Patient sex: M
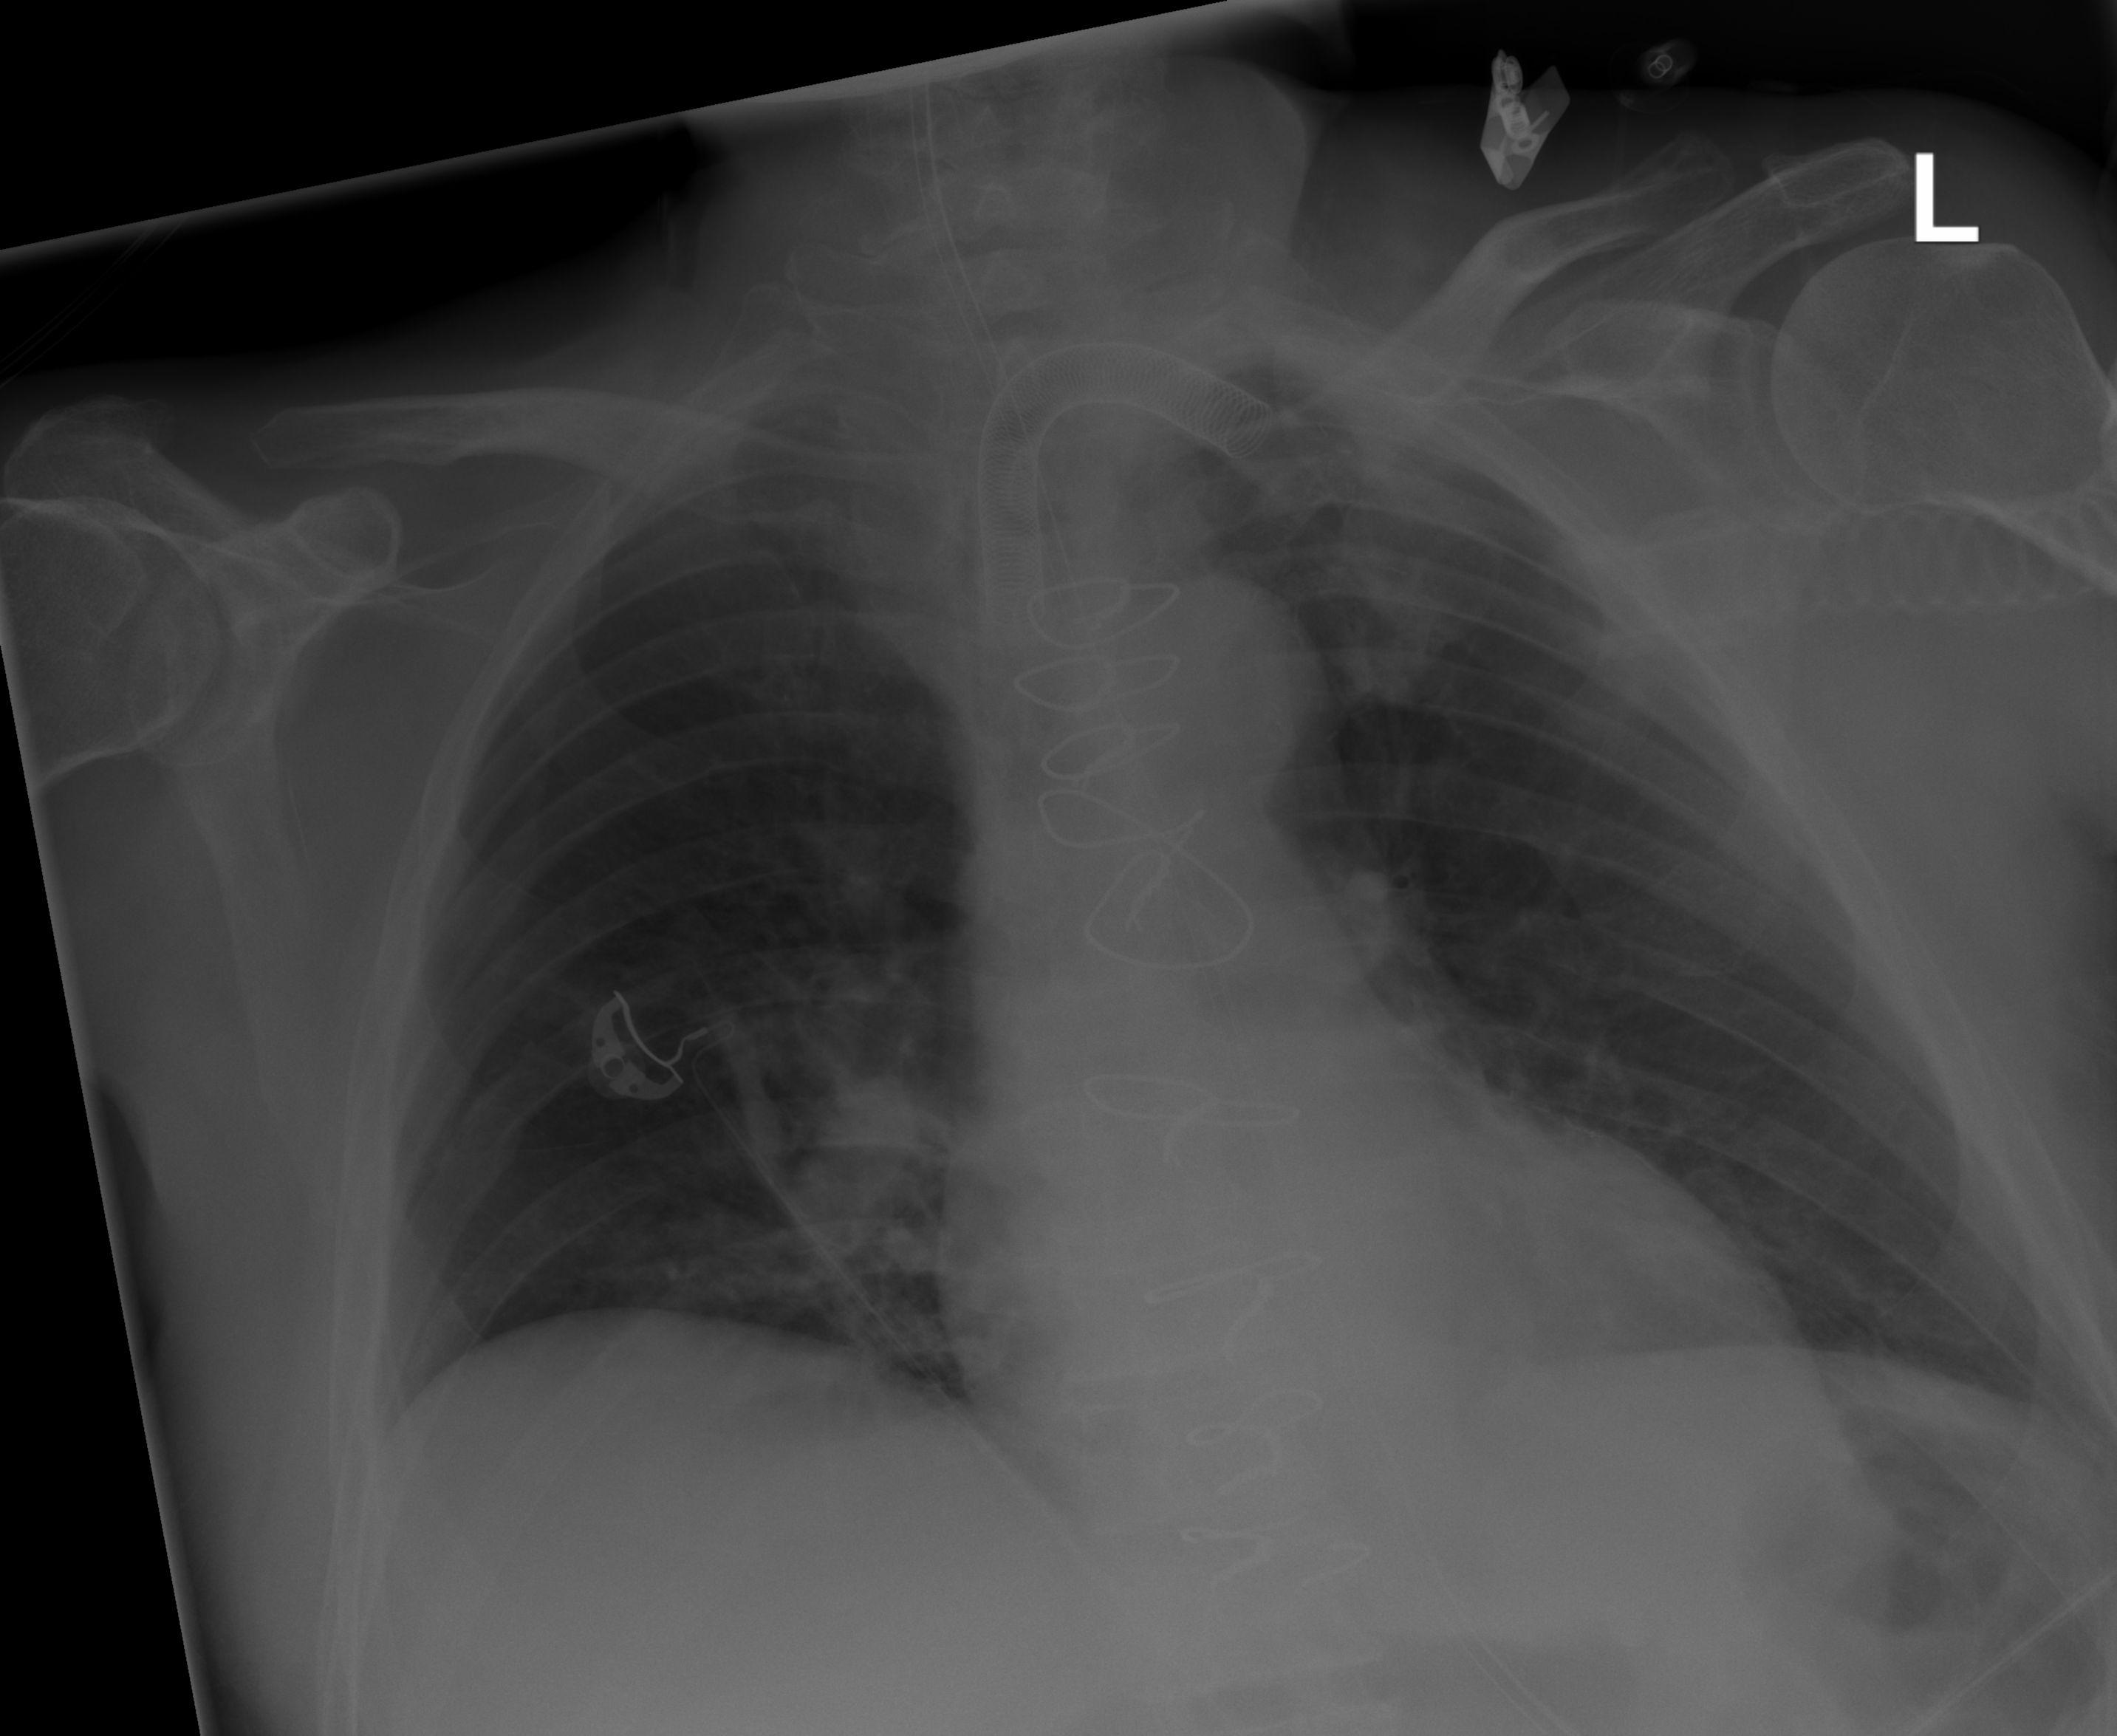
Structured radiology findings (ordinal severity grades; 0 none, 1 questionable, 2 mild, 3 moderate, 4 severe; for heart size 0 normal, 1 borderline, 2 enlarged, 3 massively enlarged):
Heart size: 0
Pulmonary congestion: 0
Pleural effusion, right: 0
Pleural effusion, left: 0
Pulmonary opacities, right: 1
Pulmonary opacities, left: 0
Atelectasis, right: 0
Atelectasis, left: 0